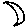
Label: moon